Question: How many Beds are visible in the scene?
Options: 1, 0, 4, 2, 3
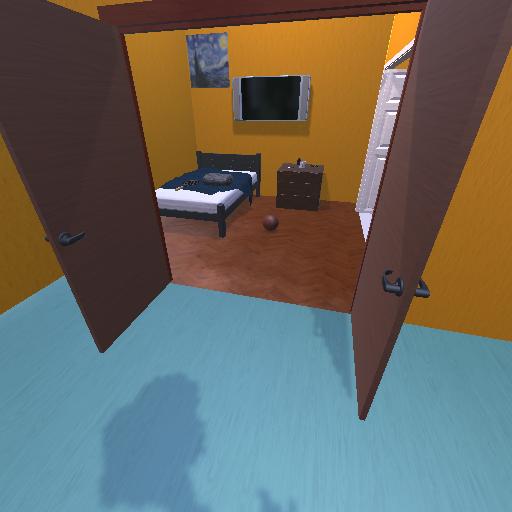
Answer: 1